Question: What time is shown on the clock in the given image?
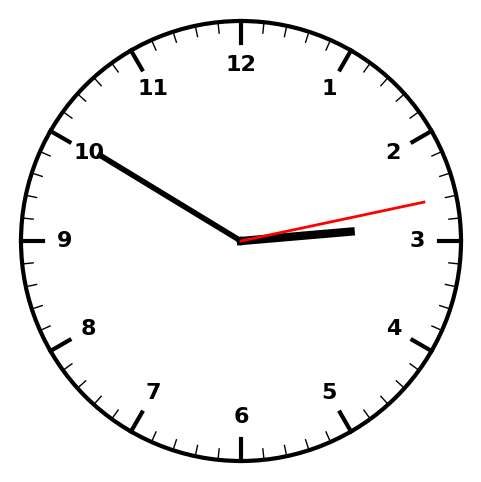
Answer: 02:50:13